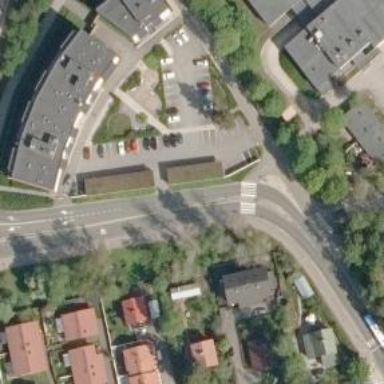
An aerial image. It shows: Tertiary road.